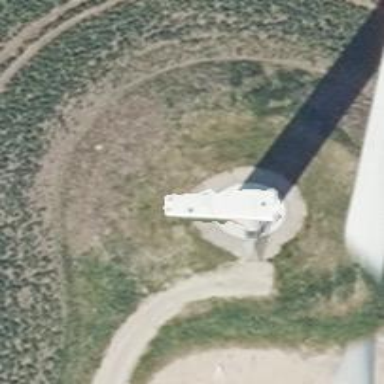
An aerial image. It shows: Wind generator with horizontal axis. The generator is wind turbine.